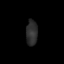
Tissue: lung
Cell type: T cells
Senescence score: 0.213
Nuclear area (px): 285
Mean DAPI intensity: 45.498